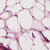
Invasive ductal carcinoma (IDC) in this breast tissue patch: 0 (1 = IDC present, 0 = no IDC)